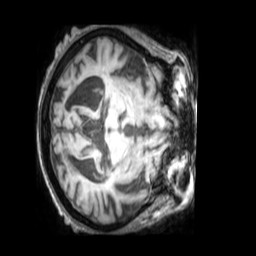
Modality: T1w
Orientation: axial
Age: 85
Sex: female
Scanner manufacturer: philips
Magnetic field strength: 3 T
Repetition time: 0.009892 s
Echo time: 0.004605 s